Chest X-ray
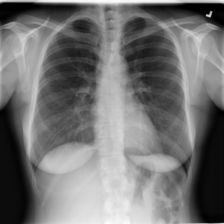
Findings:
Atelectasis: negative
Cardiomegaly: negative
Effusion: negative
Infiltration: negative
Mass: negative
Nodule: negative
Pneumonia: negative
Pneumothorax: negative
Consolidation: negative
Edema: negative
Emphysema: negative
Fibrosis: negative
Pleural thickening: negative
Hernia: negative